Question: I am having a table that contains columns with rowspan and rows that do not contain rowspan. I want to read the date column from the table below.
I want to read Monday 1 jan 2010, Tuesday 2 jan 2010. Wednesday 3 jan 2010...etc...
How can I do that?
Note that there are some columns with rowspan and others not.

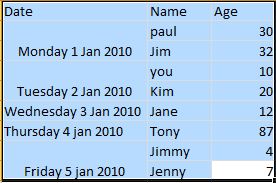
Answer: Try this -
'''
var maxcols = 0;
$('table tr').each(function() {
$(this).children().length > maxcols ? maxcols = $(this).children().length : maxcols = maxcols;
});
$('table tr td:first-child').each(function() {
if ($(this).text() != '' && $(this).parent().children().length === maxcols)
alert($(this).text());
});
'''
<URL>